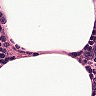
Metastatic tissue present: no